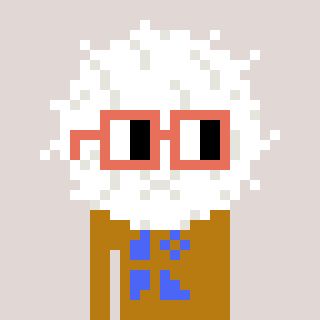
a pixel art character with square orange glasses, a cottonball-shaped head and a gold-colored body on a warm background